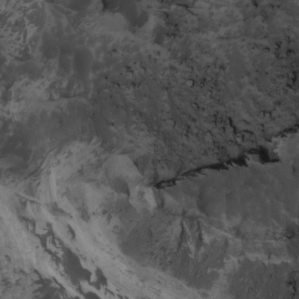
Label: non_frost